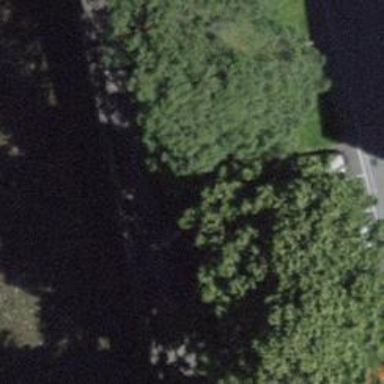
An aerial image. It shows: Red bench.